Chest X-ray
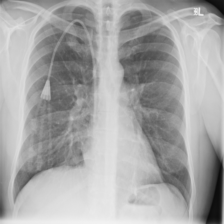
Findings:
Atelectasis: negative
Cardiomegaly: negative
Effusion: negative
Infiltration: negative
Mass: negative
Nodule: negative
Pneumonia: negative
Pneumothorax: negative
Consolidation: negative
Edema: negative
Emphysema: negative
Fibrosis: negative
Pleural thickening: negative
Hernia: negative